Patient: sex F, age 69
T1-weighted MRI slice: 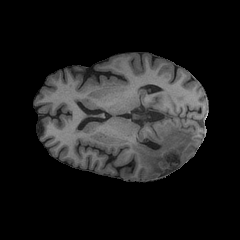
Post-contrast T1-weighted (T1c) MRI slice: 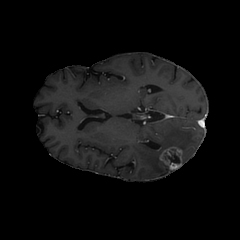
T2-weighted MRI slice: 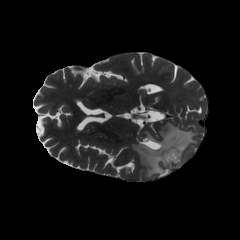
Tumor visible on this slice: yes
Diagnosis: Glioblastoma, IDH-wildtype
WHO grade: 4